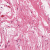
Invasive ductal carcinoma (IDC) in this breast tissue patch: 0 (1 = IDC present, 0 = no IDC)